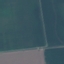
Land use / land cover: AnnualCrop